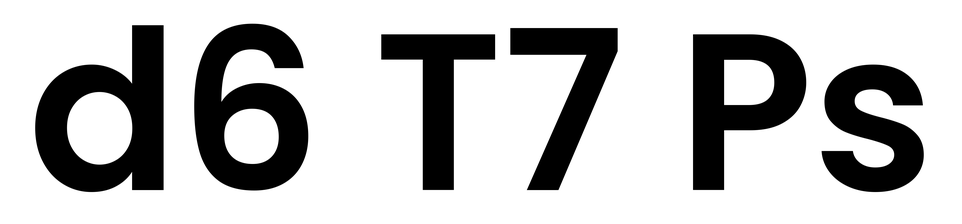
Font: Poppins-SemiBold